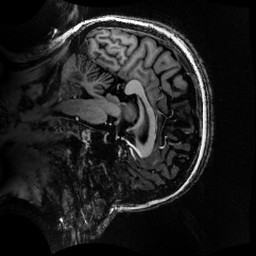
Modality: MP2RAGE
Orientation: sagittal
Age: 65
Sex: female
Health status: healthy